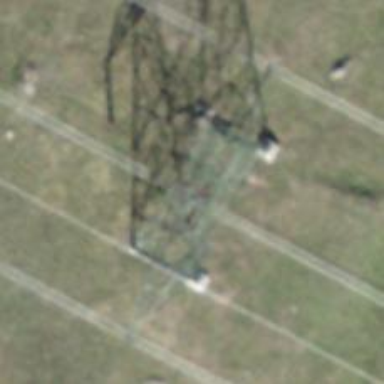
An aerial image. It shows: Power tower.